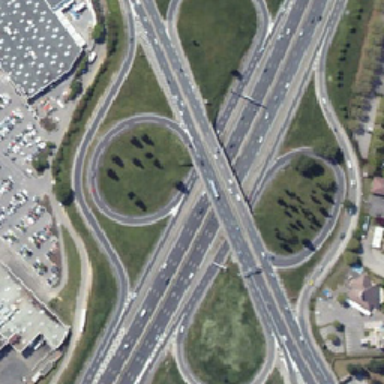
There are two roads crossing here viaducts are formed on the lawn and surrounded by a parking lot .